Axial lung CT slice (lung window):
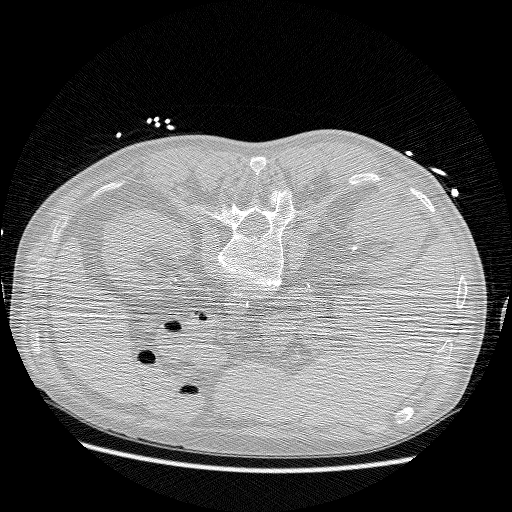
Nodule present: no